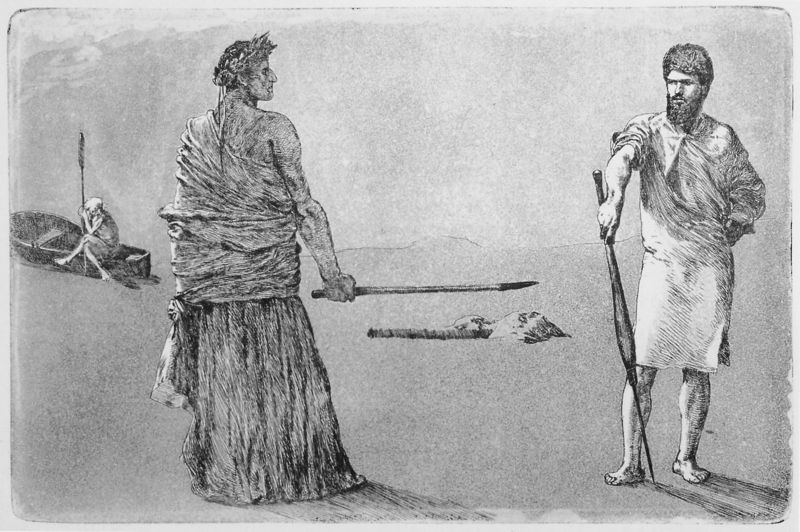
Titel: Satire (Beschluss); Blatt 13 aus “Rettungen Ovidischer Opfer”, Opus 2
Künstler: Max Klinger
Institution: Leipzig, Museum der bildenden Künste, Graphische Sammlung
Schlagwörter: himmel, mann, meer, schatten, weiß, aquarell, landschaft, see, ufer, kleid, männer, profil, rücken, schwarz, zeichnung, tuch, bart, hemd, kleidung, figur, gewand, boot, stock, küste, rückenansicht, stab, grafik, muskeln, kontrapost, tusche, antike, hinten, stich, waffen, waffe, kranz, lorbeer, lorbeeren, lorbeerkranz, toga, dante, krieger, speer, cäsar, fährmann, usche, gewandt, styx, spieße, charon, rückjen